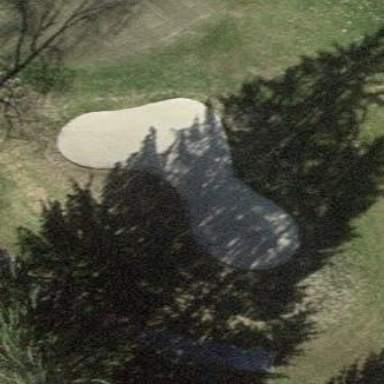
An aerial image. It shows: Golf bunker filled with natural sand.